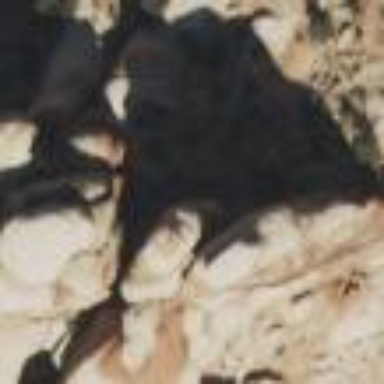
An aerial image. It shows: Cliff in nature.